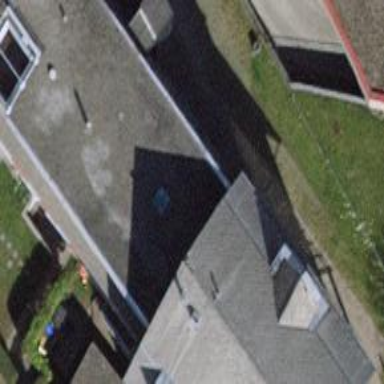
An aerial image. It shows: Gambrel-roofed building with apartments.